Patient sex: F
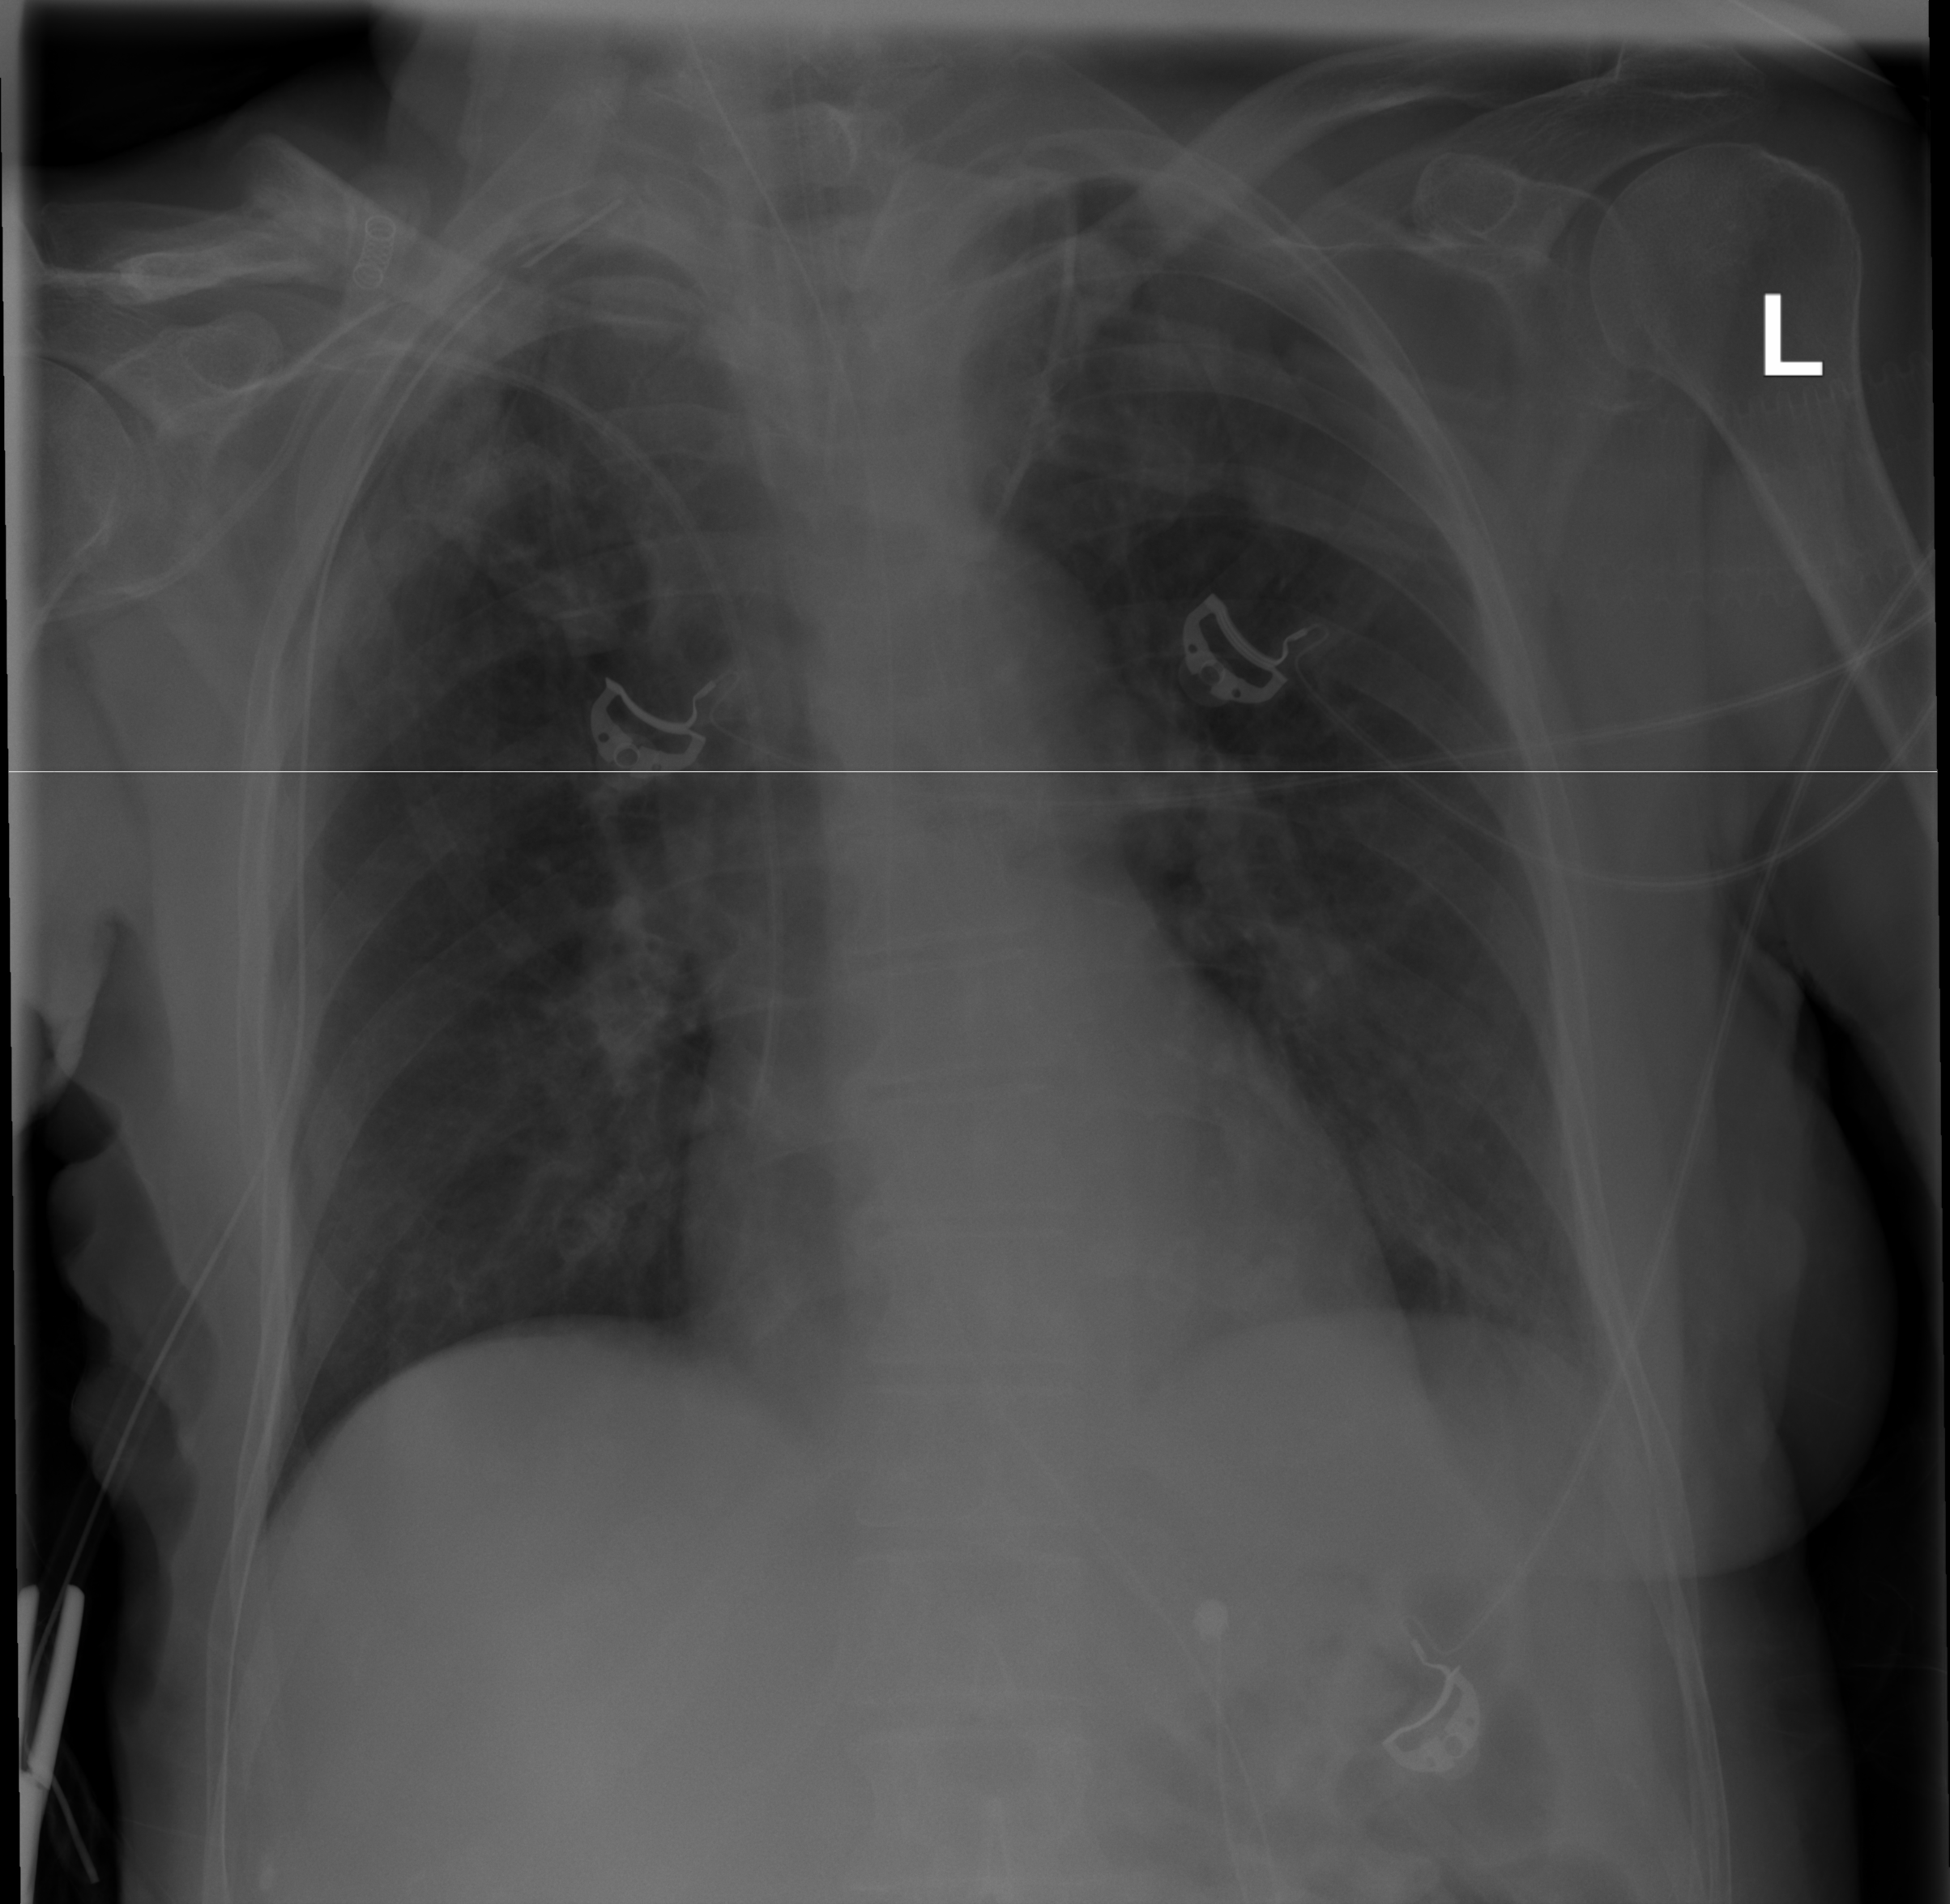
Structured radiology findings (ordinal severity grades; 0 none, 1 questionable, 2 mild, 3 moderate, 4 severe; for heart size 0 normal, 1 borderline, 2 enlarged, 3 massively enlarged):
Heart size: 0
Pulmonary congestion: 0
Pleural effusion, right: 0
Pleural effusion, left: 0
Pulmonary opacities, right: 0
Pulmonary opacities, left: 0
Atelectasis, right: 2
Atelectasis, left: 0